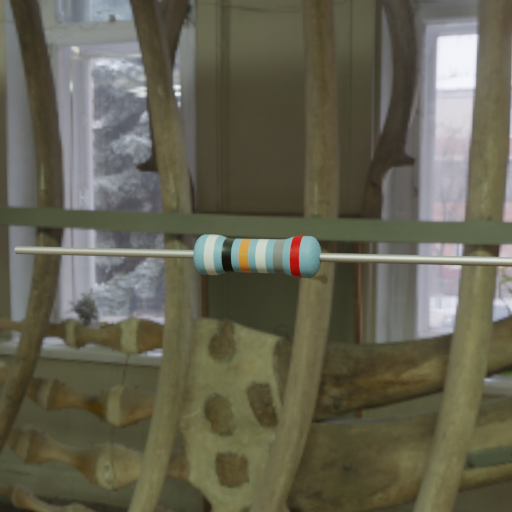
Resistor colour bands (in order): white, black, orange, white, gray, red